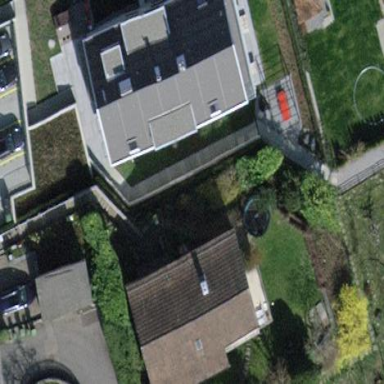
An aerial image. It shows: Detached building.